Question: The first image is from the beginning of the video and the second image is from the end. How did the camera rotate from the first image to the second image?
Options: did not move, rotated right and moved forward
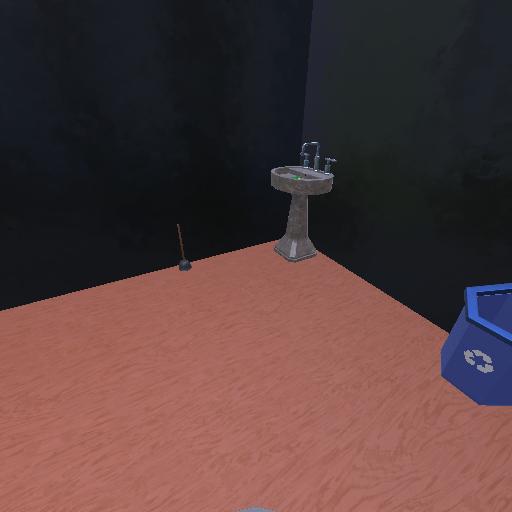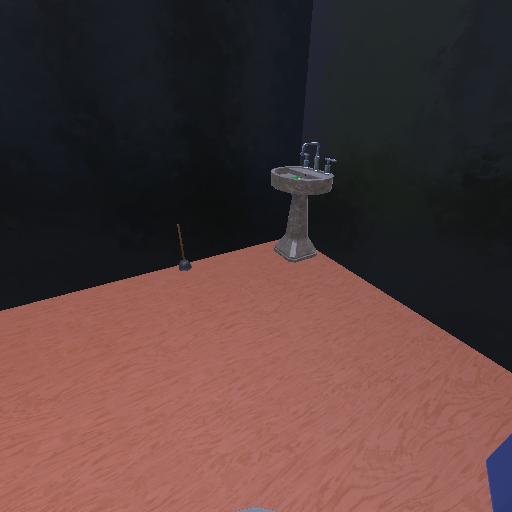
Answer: did not move